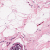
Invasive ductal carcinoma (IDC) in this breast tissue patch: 0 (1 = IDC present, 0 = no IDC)